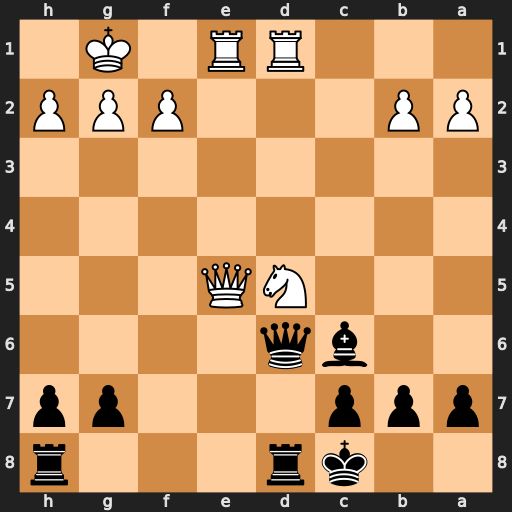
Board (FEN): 2kr3r/ppp3pp/2bq4/3NQ3/8/8/PP3PPP/3RR1K1
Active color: b
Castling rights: -
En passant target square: -
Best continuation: Bxd5 Qxd6 Rxd6